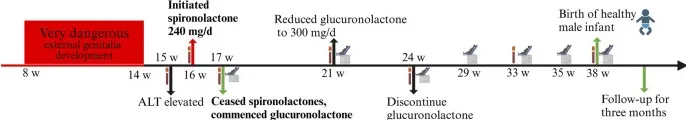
The entire treatment and monitoring process from spironolactone exposure to postnatal follow-up in the spironolactone-exposed pregnancy. Following spironolactone exposure, the prenatal testing plan includes hepatitis screening (week 16), Down's syndrome screening (week 17), and non-invasive DNA testing with a biochemical exam (week 21). Routine blood tests and biochemical assessments are planned for weeks 24 and 33. A thorough evaluation at week 38 includes routine blood tests, biochemical analysis, coagulation checks, blood grouping, irregular antibody screening, and preoperative immunization.
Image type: chart (chart)